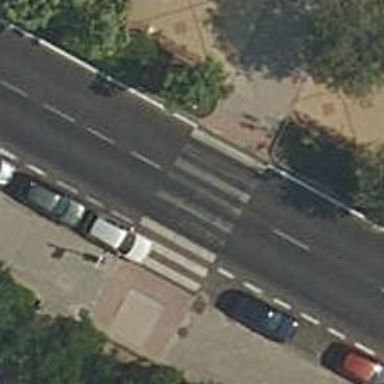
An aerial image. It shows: Zebra crossing on the road.